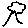
Label: tree